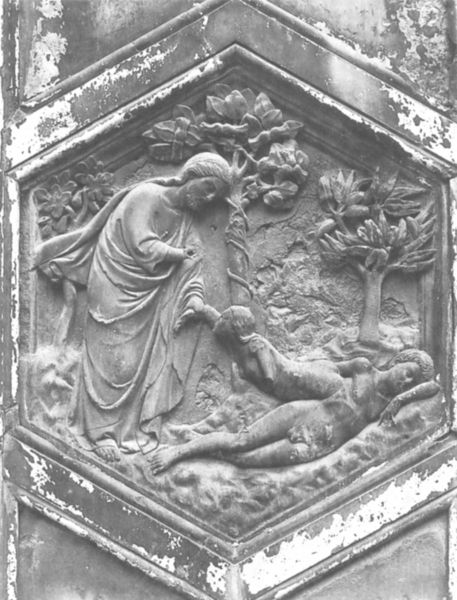
Titel: Erschaffung Evas
Künstler: Andrea Pisano
Standort: Herkunftsort: Florenz, Campanile (EU - I - Toskana)
Institution: Florenz, Museo dell’Opera del Duomo
Schlagwörter: akt, baum, gott, mann, nackt, schlaf, umhang, weiß, bäume, frauen, blume, frau, haar, marmor, schwarz, blick, bart, rahmen, stehen, stein, tod, tot, natur, boden, gewand, haare, mantel, stehend, kind, pflanze, garten, relief, liegen, schlafen, palme, bronze, plastik, liegend, wei, adam, eva, paradies, schaf, medaillon, schlange, beten, flecken, raute, christus, jesus, eden, heiliger, heilung, vertreibung, seele, grabmal, sechseck, trösten, rippe, wunder, auferweckung, schöpfung, lebensbaum, hexagon, schöpfer